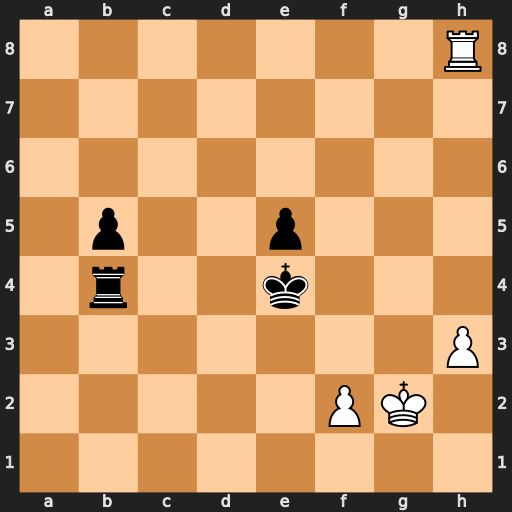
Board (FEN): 7R/8/8/1p2p3/1r2k3/7P/5PK1/8
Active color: w
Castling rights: -
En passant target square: -
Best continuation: Rh4+ Kd5 Rxb4